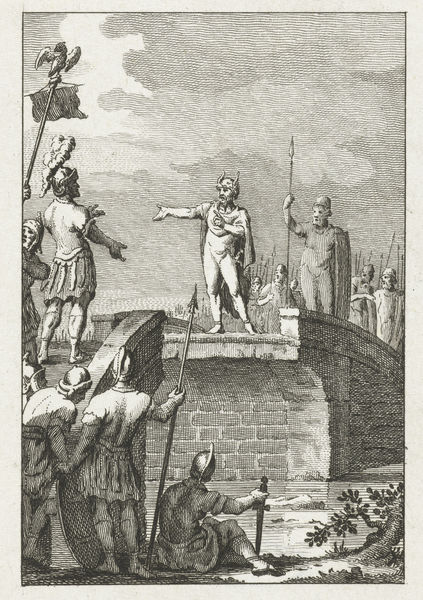
Titel: Civilis en Cerialis onderhandelen op de afgebroken brug
Künstler: Reinier Vinkeles
Standort: Amsterdam
Institution: Rijksmuseum
Schlagwörter: baum, blätter, kampf, wasser, fluss, geste, holz, männer, zeichnung, wand, federn, geschichte, steine, brücke, fahne, banner, krieg, lanze, soldaten, fugen, buch, druck, stich, schwert, helm, herrscher, verhandlung, armee, heer, rom, römer, helme, gegner, lanzen, speer, hörner, standarte, picke, brückenpfeiler, feldherren, lonzen